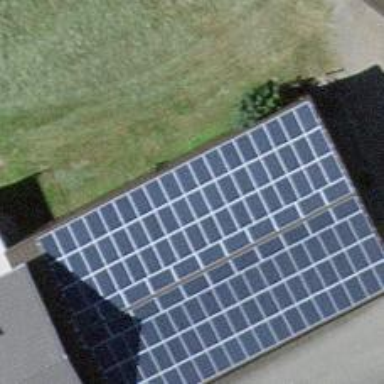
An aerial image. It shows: Solar power generator using photovoltaic panels.